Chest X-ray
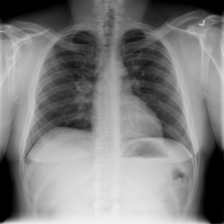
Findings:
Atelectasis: negative
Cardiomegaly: negative
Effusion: negative
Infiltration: negative
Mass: negative
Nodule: negative
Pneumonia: negative
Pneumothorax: negative
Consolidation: negative
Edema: negative
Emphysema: negative
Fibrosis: negative
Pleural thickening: negative
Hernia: negative